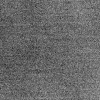
Atmospheric dust classification: dusty